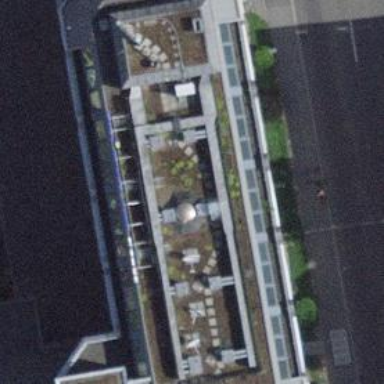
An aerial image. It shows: Hotel building.